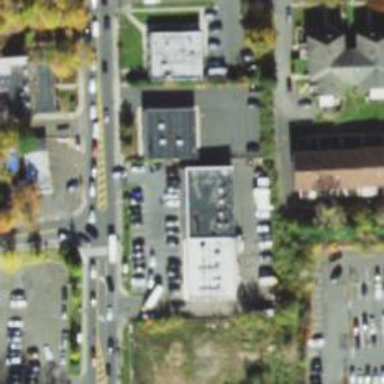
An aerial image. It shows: Pharmacy providing healthcare services.